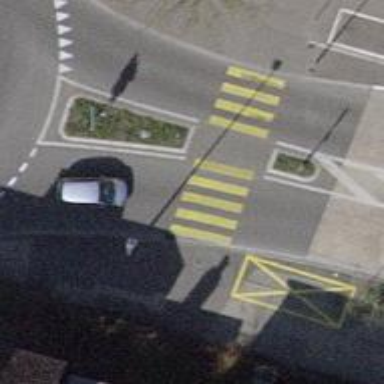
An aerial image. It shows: Uncontrolled crossing with zebra marking and island.